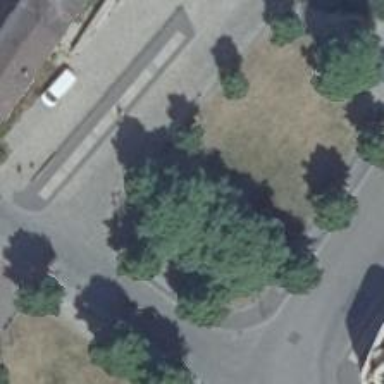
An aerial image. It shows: Memorial site with historic significance.